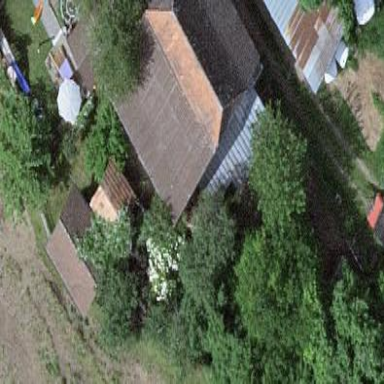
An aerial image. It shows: Barn.